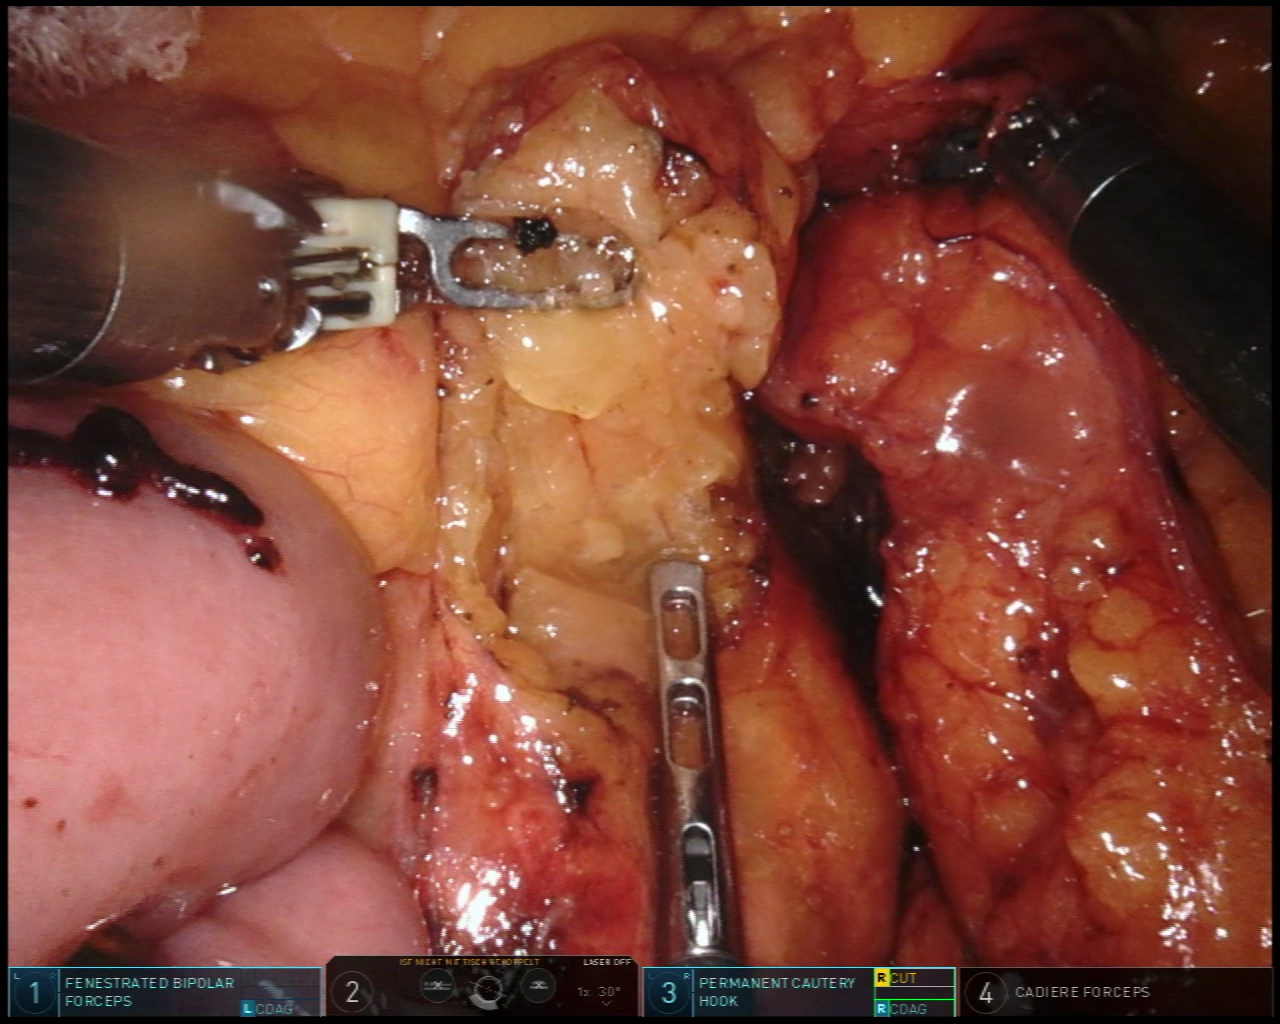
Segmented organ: pancreas
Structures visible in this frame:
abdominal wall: no
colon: no
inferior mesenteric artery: no
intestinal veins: no
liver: no
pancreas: yes
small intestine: yes
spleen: no
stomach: no
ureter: no
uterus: no
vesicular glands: no